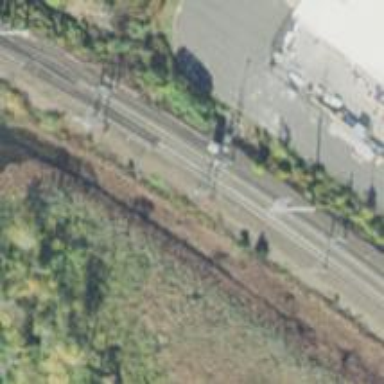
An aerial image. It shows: Railway junction.